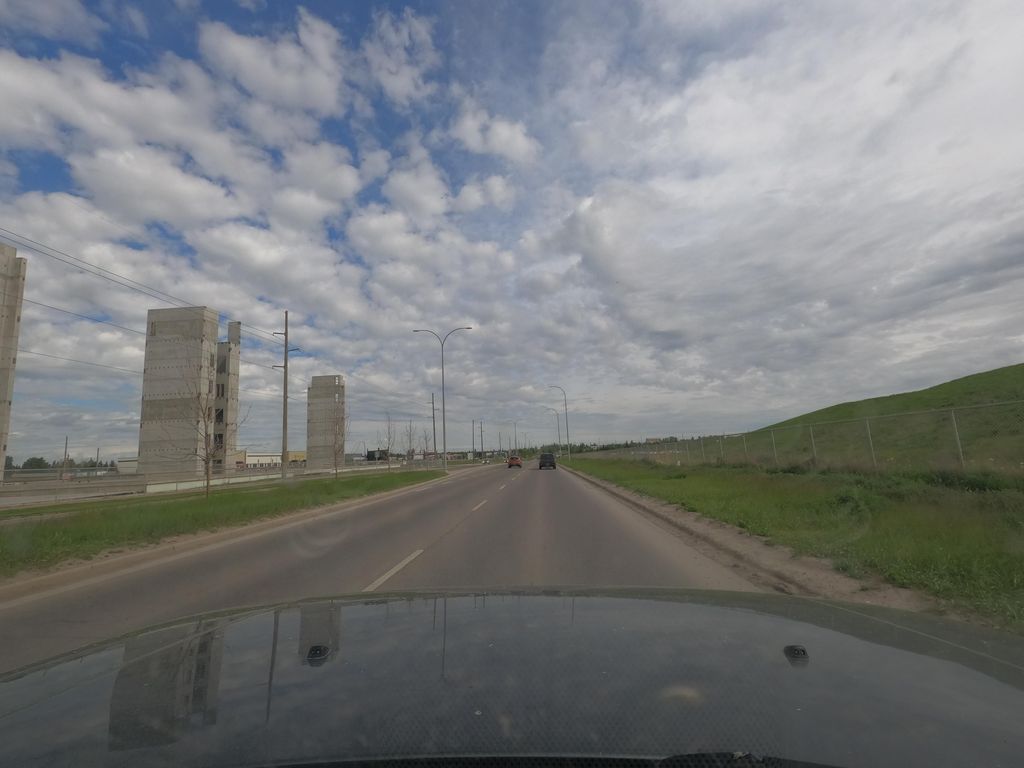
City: calgary